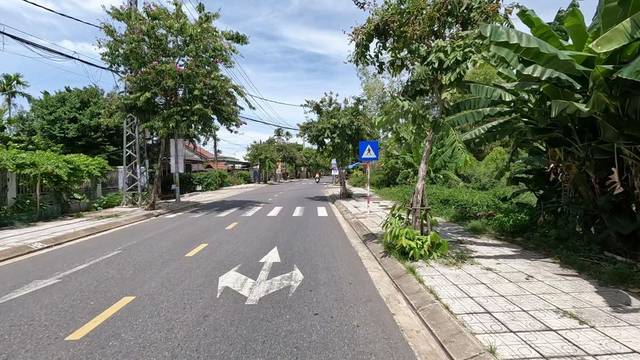
Region: Vietnam
Coordinates: 15.881, 108.313